Interaction volume radius: 10 \u00c5
Interaction volume height: 20 \u00c5
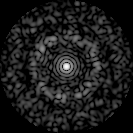
Disorder parameter: 0.8244